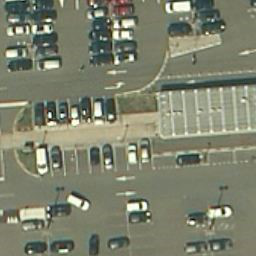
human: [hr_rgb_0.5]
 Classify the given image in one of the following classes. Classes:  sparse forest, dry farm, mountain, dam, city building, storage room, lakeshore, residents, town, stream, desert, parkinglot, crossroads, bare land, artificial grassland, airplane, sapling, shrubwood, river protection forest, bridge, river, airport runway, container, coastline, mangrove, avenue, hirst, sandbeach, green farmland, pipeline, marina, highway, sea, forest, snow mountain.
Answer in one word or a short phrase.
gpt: parkinglot